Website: bh-photo
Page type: gifting
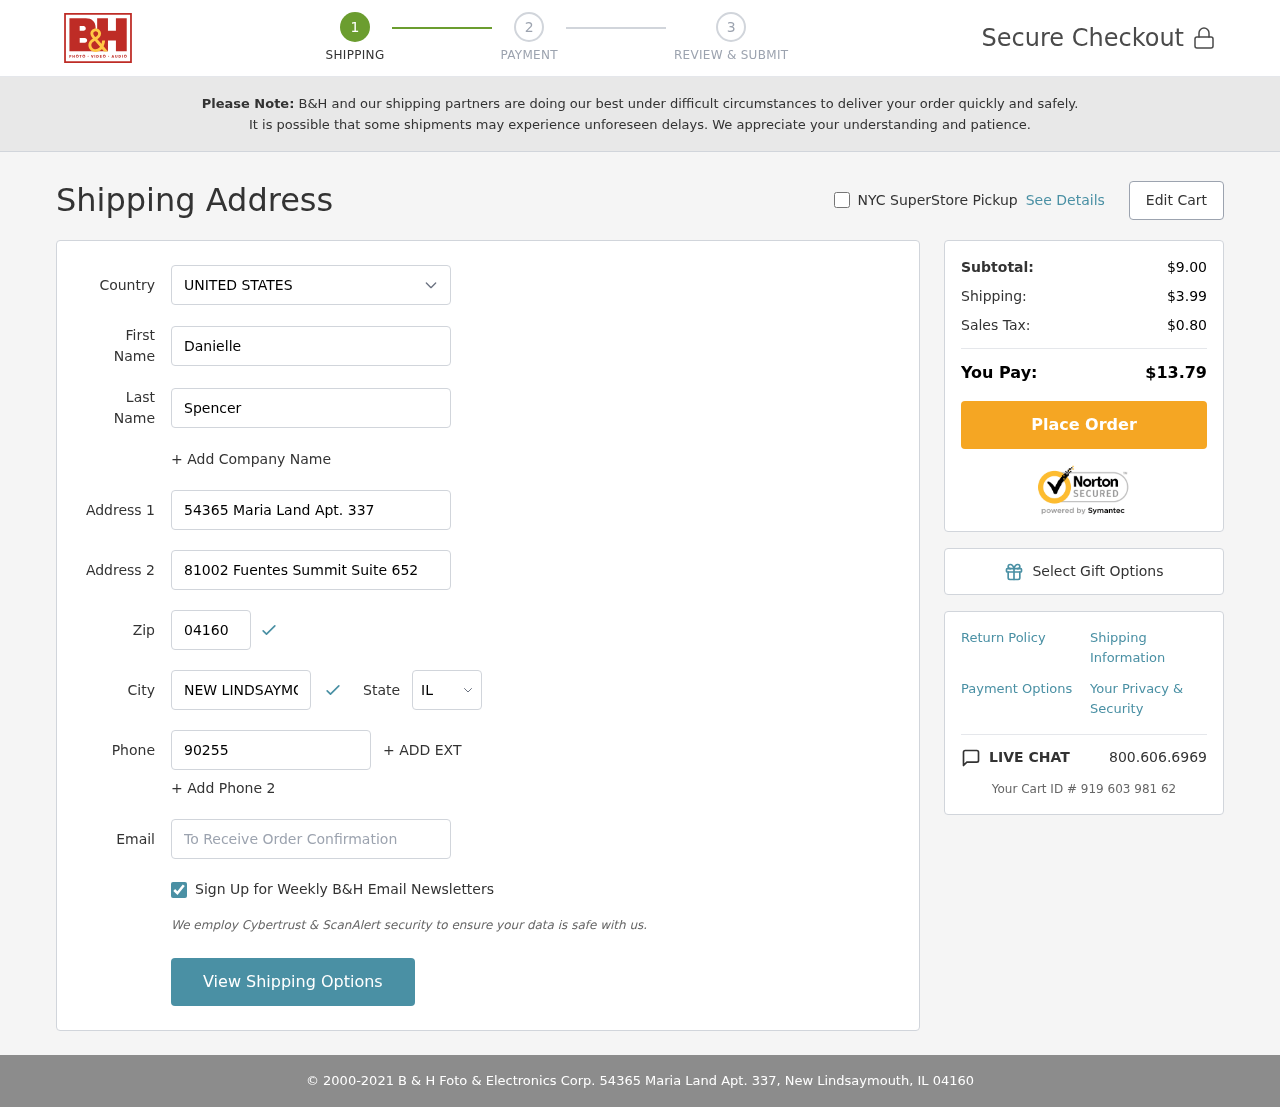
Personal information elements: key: PII_CITY
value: New Lindsaymouth
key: PII_COUNTRY
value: United States
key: PII_EMAIL
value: dspencer@yahoo.com
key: PII_FIRSTNAME
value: Danielle
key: PII_LASTNAME
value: Spencer
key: PII_PHONE
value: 9025529933
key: PII_POSTCODE
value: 04160
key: PII_STATE_ABBR
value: IL
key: PII_STREET
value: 54365 Maria Land Apt. 337
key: PII_STREET2
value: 81002 Fuentes Summit Suite 652
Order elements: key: ORDER_SUBTOTAL
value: $9.00
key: ORDER_SHIPPING_COST
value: $3.99
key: ORDER_TAX
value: $0.80
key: ORDER_TOTAL
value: $13.79
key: ORDER_ID
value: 919 603 981 62